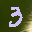
Label: 3